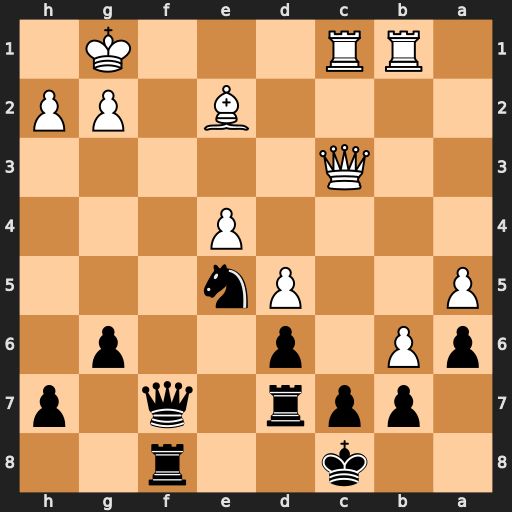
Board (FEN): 2k2r2/1ppr1q1p/pP1p2p1/P2Pn3/4P3/2Q5/4B1PP/1RR3K1
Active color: b
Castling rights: -
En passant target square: -
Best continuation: Qf2+ Kh1 Qxe2